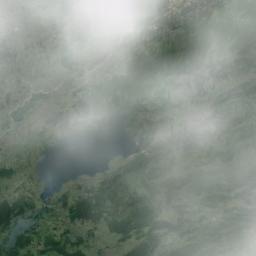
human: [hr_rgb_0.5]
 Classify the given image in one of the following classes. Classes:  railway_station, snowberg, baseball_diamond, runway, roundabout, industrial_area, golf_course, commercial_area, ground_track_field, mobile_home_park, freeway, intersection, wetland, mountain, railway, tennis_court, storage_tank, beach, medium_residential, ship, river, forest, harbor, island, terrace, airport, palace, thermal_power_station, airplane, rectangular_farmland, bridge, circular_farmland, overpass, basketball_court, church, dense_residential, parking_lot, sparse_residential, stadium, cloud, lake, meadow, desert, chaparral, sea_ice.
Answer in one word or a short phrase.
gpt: cloud